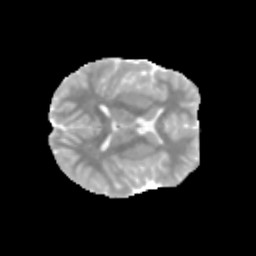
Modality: MD
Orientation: axial
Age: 11
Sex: male
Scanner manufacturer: siemens
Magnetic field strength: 3 T
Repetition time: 3.8 s
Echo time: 0.07 s